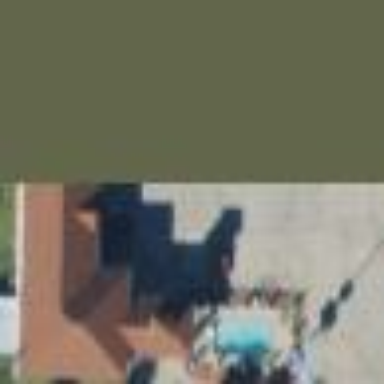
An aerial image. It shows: Motel building.